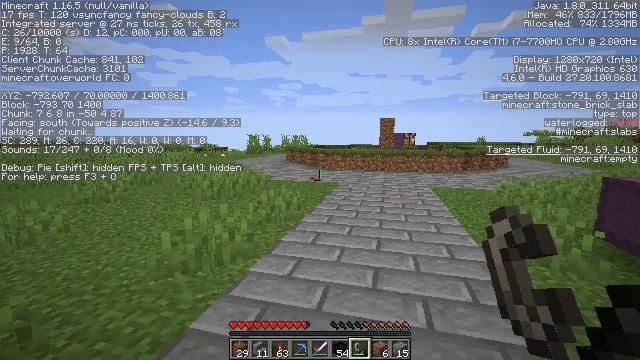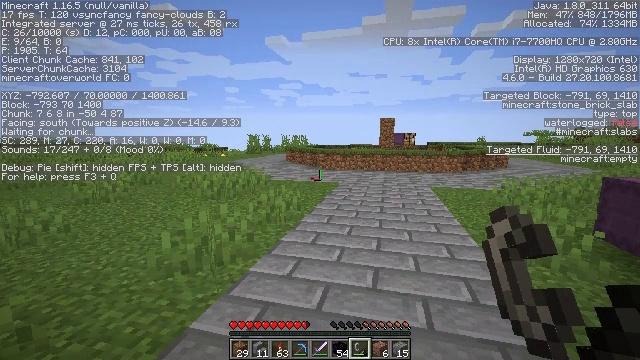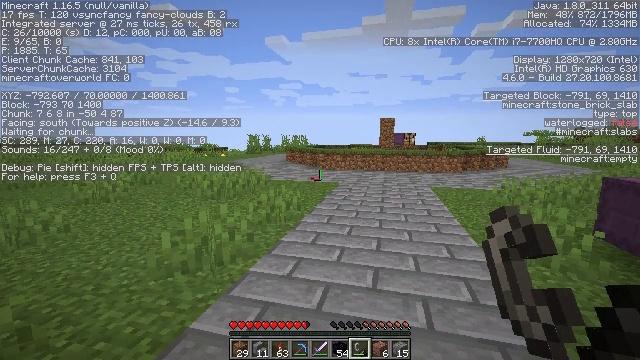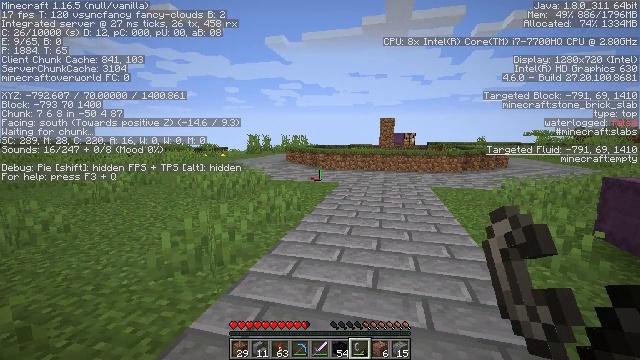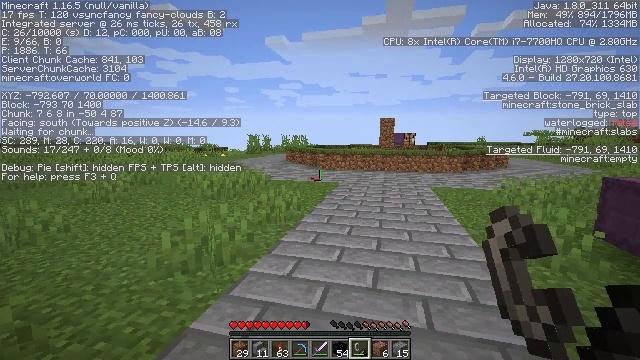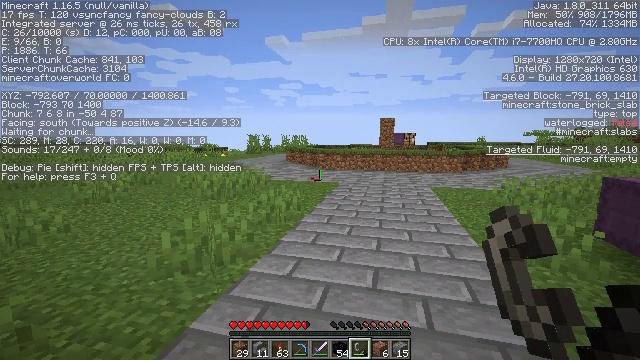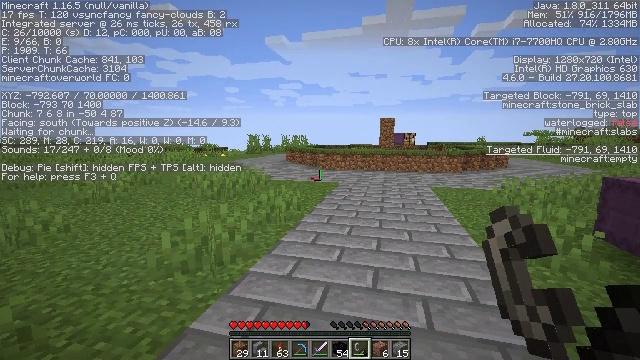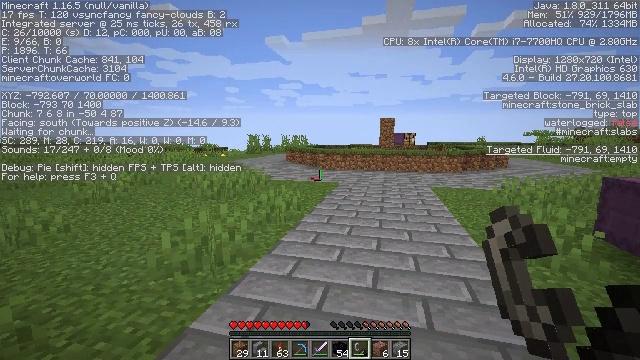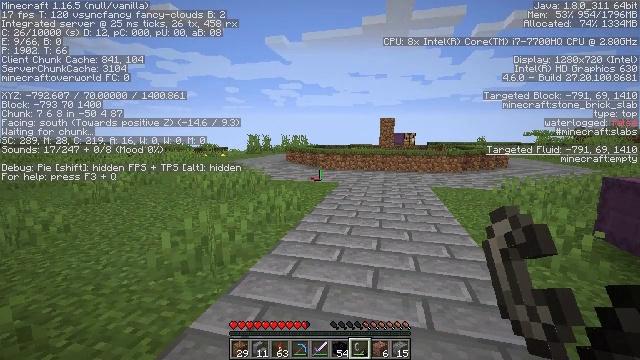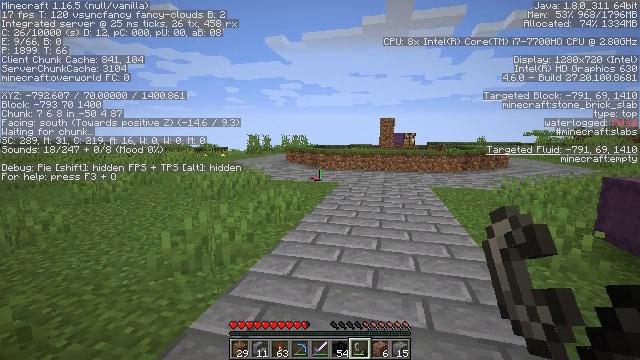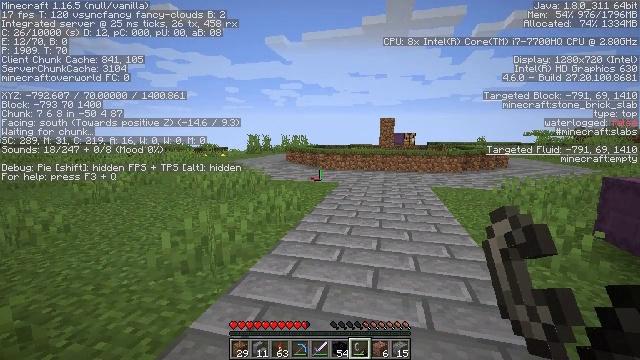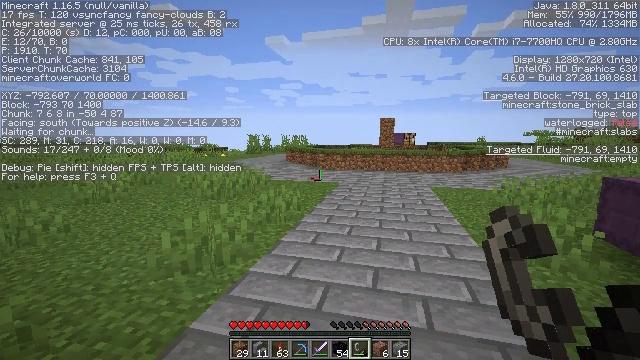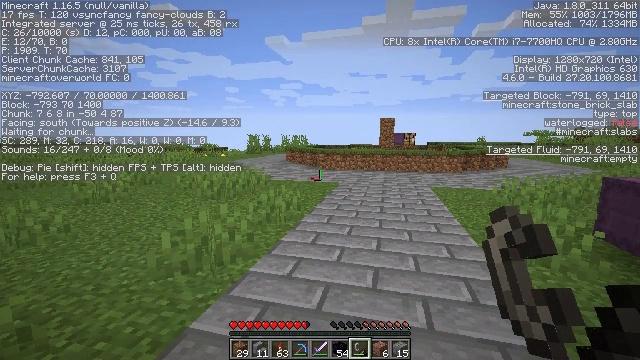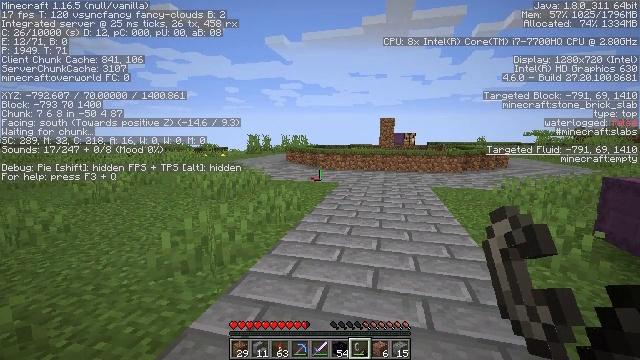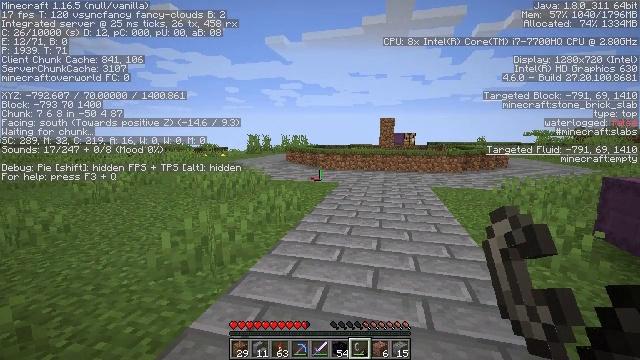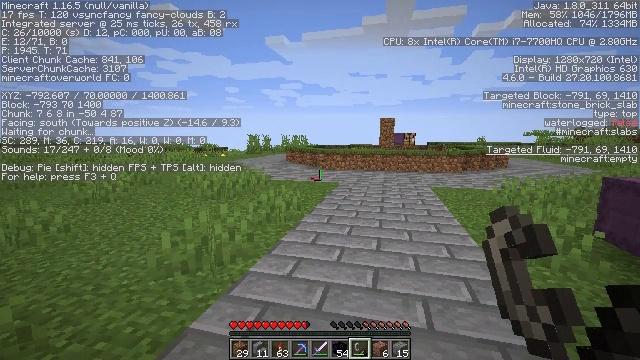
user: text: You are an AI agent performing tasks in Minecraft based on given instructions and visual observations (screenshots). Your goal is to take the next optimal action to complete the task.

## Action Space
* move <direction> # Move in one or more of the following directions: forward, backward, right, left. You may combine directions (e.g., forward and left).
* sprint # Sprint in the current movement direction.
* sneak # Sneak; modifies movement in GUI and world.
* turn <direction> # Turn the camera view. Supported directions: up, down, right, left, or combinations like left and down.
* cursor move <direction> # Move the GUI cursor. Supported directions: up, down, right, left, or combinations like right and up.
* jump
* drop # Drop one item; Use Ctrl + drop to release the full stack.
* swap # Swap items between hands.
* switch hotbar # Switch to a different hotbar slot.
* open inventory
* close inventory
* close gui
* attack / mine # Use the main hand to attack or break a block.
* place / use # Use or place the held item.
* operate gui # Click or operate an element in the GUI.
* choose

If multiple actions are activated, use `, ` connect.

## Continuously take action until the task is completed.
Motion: motion action
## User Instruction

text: Defeat a magma cube.
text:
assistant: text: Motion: no_op
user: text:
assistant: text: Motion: no_op
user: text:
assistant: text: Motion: no_op
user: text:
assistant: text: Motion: no_op
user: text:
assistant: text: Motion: no_op
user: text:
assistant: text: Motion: no_op
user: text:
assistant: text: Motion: no_op
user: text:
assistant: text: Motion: no_op
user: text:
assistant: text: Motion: no_op
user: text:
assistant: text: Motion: no_op
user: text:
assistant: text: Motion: no_op
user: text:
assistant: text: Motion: no_op
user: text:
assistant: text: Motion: no_op
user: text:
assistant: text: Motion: no_op
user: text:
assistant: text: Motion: no_op
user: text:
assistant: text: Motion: no_op
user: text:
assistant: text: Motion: no_op
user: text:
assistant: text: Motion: no_op
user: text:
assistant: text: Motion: no_op
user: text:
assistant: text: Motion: no_op
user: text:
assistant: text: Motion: no_op
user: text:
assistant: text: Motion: no_op
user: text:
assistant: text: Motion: no_op
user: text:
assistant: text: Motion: no_op
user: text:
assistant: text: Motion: no_op
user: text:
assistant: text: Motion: no_op
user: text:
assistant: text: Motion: no_op
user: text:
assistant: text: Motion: no_op
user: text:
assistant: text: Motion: no_op
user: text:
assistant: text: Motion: no_op